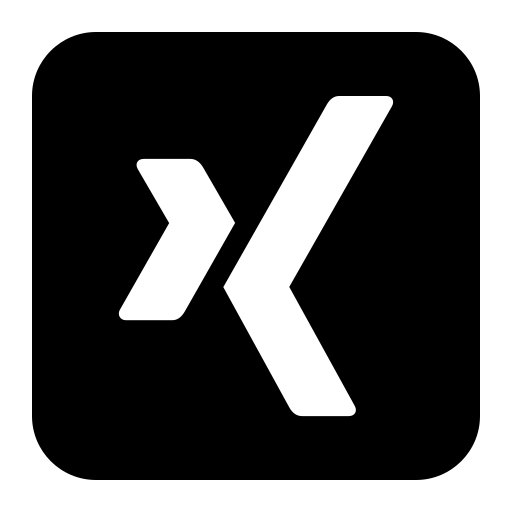
Tags: icon, FontAwesome, fa-icon, brand, square, xing